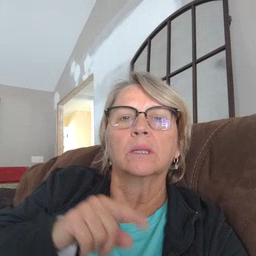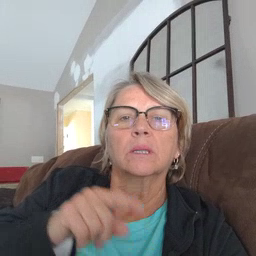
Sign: mouse